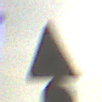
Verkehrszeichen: FlugbetriebLinks
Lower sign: Geschwindigkeit110
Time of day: SunriseSunset
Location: Outdoor (Suburban)
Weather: PartlyCloudy
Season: NotSpecified
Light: Natural